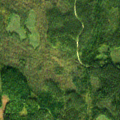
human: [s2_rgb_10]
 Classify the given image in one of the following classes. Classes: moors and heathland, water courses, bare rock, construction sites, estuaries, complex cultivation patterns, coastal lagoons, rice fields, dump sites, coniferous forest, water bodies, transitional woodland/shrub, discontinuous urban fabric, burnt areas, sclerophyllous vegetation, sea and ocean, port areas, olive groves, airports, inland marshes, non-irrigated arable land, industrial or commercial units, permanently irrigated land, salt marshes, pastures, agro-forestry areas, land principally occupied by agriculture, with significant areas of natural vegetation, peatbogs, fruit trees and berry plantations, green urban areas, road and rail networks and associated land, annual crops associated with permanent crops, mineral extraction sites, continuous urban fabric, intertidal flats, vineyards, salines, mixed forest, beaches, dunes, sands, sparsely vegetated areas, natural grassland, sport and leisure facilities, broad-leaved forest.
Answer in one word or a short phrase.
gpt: coniferous forest, mixed forest, transitional woodland/shrub